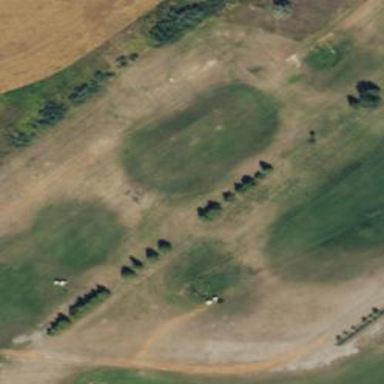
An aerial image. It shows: Golf tee.